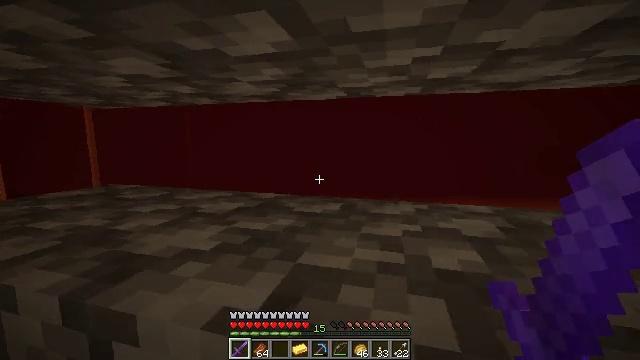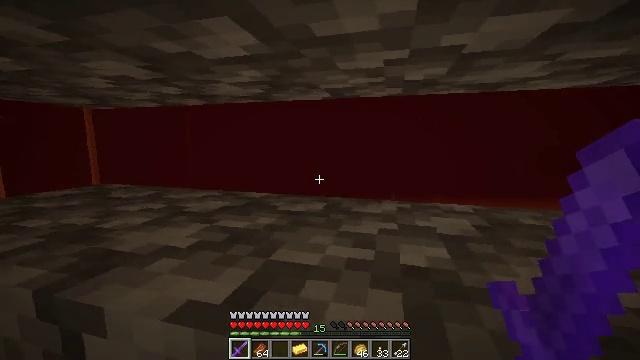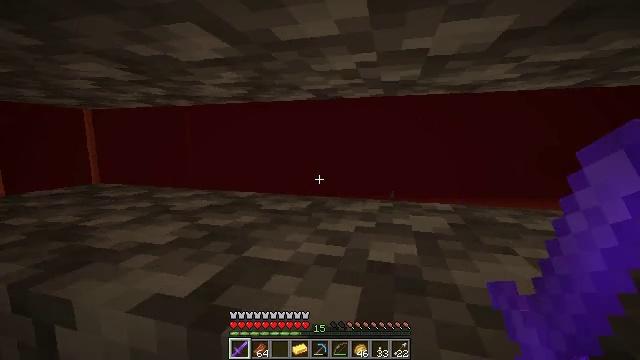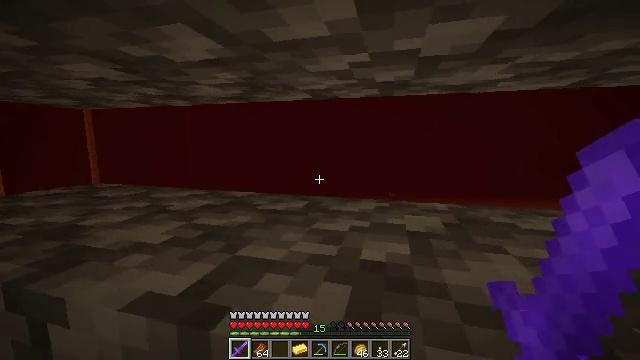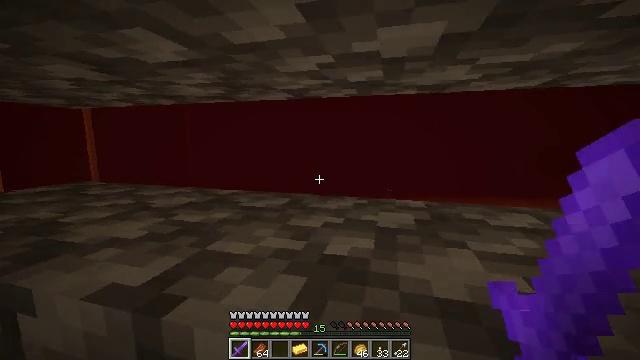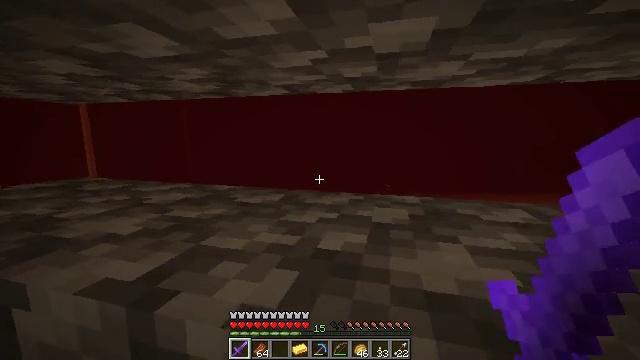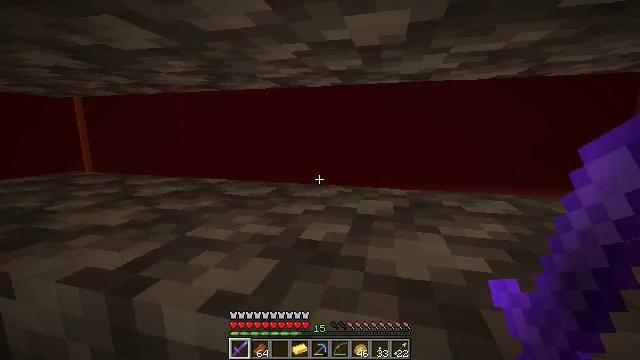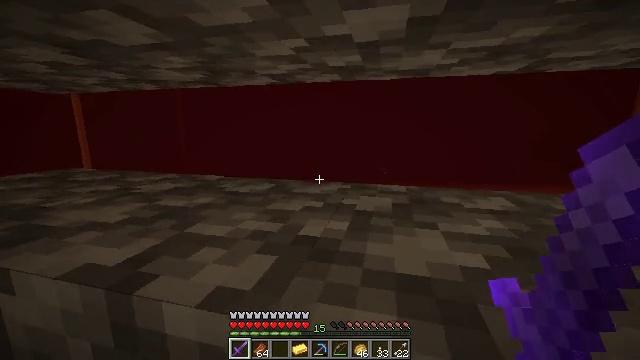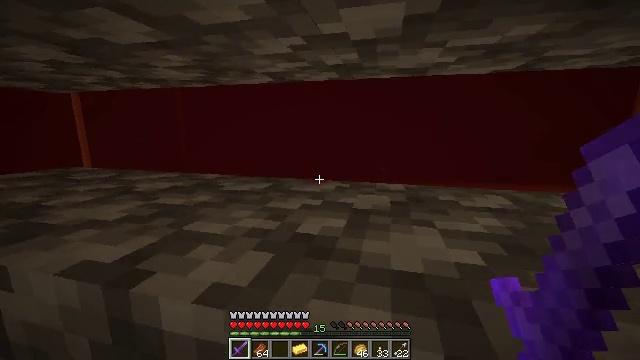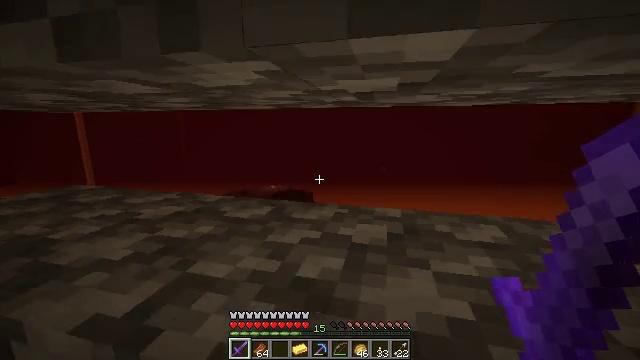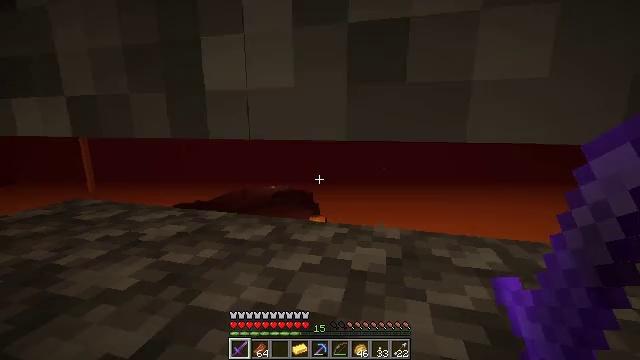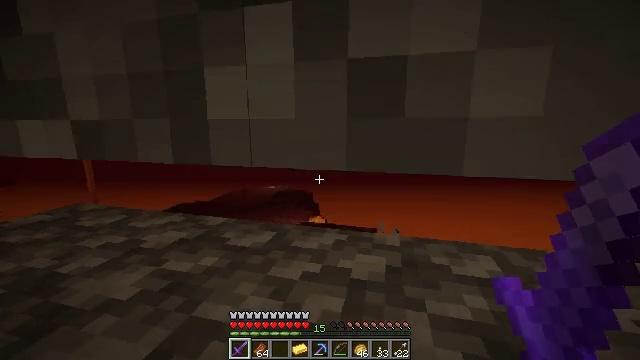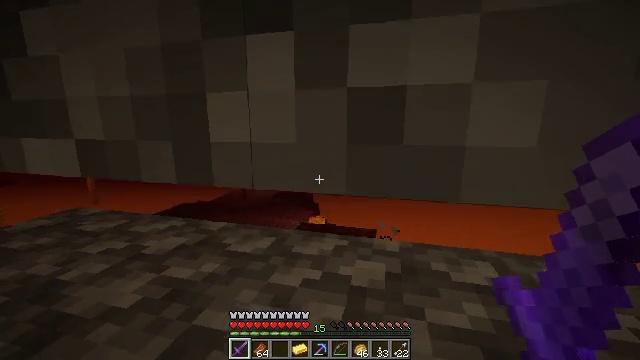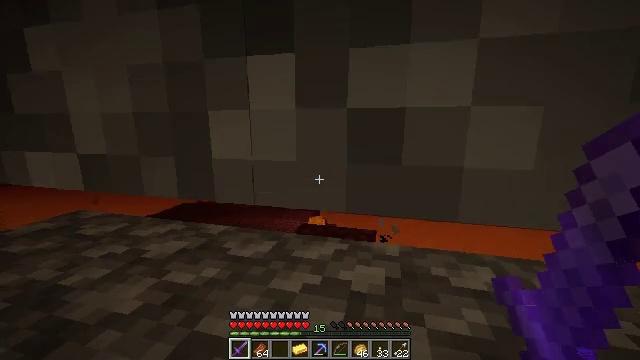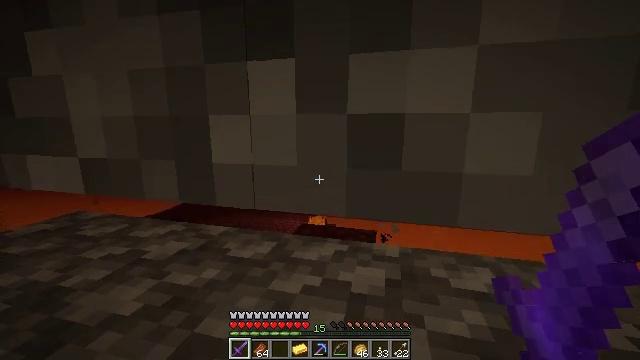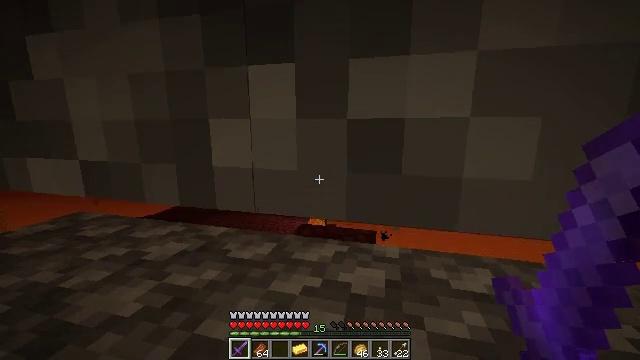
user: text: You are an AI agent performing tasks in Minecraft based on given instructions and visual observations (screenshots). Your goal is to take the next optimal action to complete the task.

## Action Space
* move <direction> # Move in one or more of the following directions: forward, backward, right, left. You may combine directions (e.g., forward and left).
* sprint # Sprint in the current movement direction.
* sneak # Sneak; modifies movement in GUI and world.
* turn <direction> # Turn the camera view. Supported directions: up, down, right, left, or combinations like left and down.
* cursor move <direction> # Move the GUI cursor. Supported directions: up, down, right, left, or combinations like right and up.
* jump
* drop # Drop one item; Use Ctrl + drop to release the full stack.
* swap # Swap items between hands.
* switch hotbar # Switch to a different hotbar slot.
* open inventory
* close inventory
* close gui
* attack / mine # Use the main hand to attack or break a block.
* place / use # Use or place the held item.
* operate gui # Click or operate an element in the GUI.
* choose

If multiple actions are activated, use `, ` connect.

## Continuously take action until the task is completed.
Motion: motion action
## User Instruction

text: Mine the cobblestone slab.
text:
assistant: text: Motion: move right, sneak
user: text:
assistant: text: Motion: move right, sneak
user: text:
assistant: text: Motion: move right, sneak
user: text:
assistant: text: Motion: move right, sneak
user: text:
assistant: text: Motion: sneak
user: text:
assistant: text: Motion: sneak, turn down
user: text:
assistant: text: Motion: sneak
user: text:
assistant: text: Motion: no_op
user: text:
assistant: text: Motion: no_op
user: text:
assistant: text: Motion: no_op
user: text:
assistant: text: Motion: no_op
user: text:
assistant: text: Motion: no_op
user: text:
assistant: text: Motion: no_op
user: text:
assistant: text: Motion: no_op
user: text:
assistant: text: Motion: no_op
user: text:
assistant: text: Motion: no_op
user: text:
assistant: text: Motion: no_op
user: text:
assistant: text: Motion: no_op
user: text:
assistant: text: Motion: no_op
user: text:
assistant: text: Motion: no_op
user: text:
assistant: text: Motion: no_op
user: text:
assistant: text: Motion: no_op
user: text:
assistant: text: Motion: no_op
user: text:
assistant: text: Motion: no_op
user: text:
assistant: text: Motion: no_op
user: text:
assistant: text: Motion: no_op
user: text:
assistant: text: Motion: no_op
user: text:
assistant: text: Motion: no_op
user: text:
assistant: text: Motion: no_op
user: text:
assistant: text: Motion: turn right and down